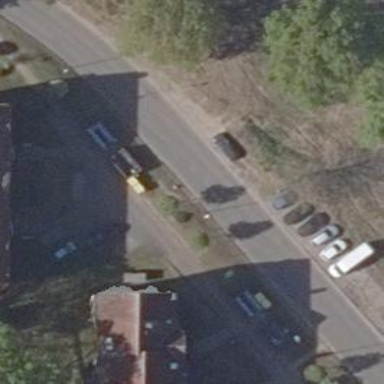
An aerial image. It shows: Public transport stop position.